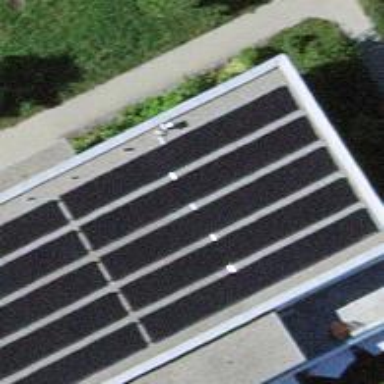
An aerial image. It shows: Solar power generator.